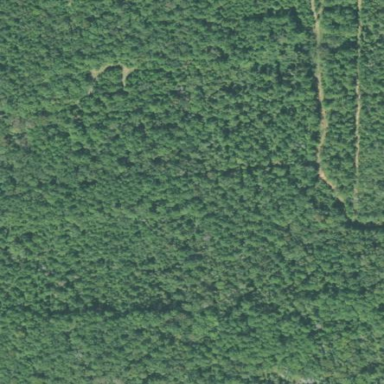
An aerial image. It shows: Mixed woodland with various types of leaves.